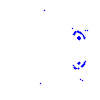
Particle: proton